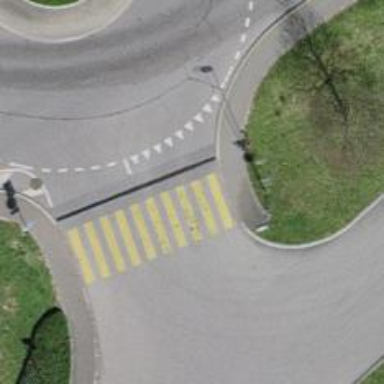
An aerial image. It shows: Marked crossing on footway.